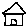
Label: house